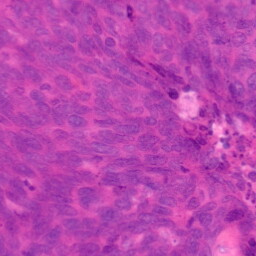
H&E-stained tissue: Colon